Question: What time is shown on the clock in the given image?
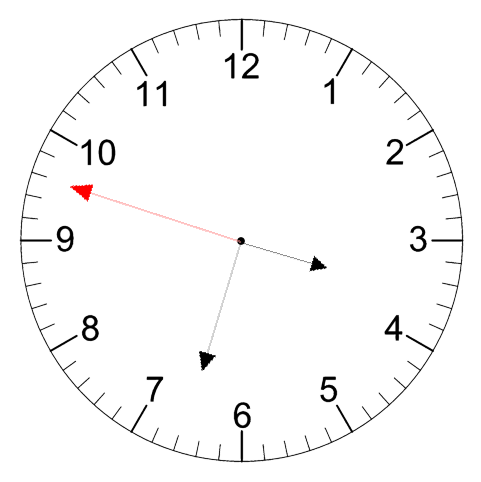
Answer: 03:32:48